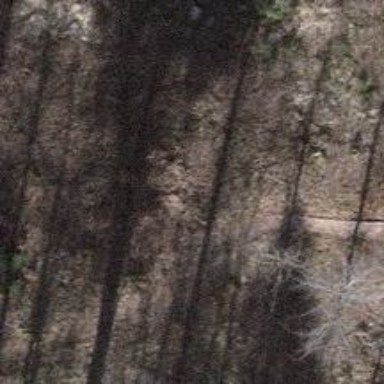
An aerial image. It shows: Path on the ground.